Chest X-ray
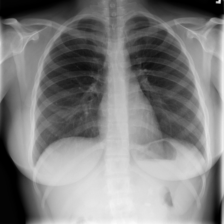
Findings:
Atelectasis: negative
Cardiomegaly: negative
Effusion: negative
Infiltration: negative
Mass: negative
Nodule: negative
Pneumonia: negative
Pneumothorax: negative
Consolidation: negative
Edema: negative
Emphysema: negative
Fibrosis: negative
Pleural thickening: negative
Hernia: negative